Question: This is my lecture example. And, I follow it.
How to fix the error?
'''
#include <stdio.h>
#define SPACE ' '
int main(){
void branching_if_judgement(int a, int b)
{
if (a > b)
{
printf("a(%d) is larger than b(%d)
", a, b);
}else
{
printf("a(%d) is smaller or equal to b(%d)
", a, b);
}
}
}
'''

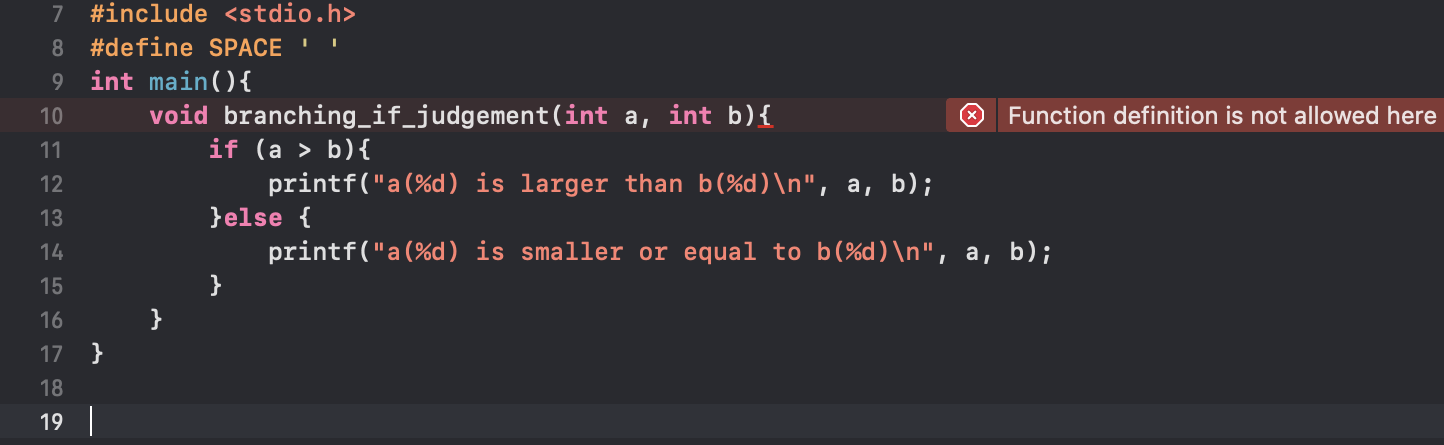
Answer: A function definition/declaration is not allowed in another function.
'main' is a function and 'branching_if_judgement' is another function.
correct (read compile-able) code:
'''
#include <stdio.h>
#define SPACE ' '
static void branching_if_judgement(const int a, const int b){
if (a > b)
{
printf("a(%d) is larger than b(%d)
", a, b);
} else
{
printf("a(%d) is smaller or equal to b(%d)
", a, b);
}
}
int main(){
branching_if_judgement(2, 3);
}
'''